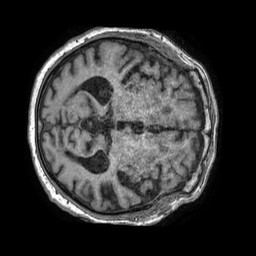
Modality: T1w
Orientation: axial
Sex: male
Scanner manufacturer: philips
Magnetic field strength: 1.5 T
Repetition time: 0.007581 s
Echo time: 0.003443 s